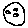
Label: moon